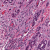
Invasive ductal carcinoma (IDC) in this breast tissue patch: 0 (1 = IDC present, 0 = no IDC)